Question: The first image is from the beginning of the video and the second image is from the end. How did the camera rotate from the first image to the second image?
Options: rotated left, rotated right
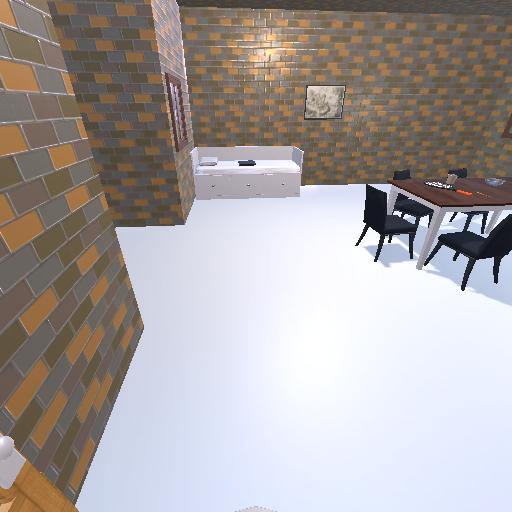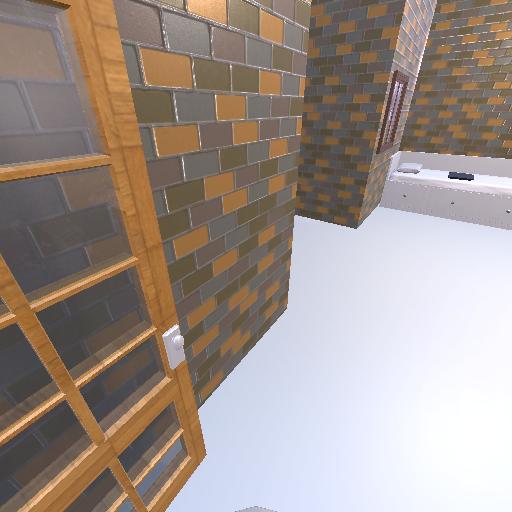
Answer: rotated left